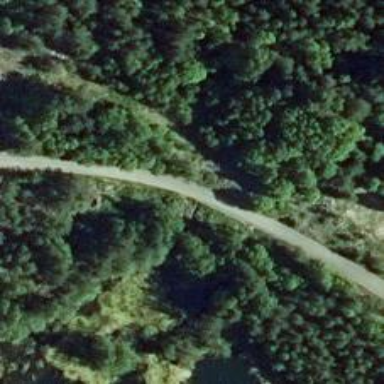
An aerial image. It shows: Unclassified road.